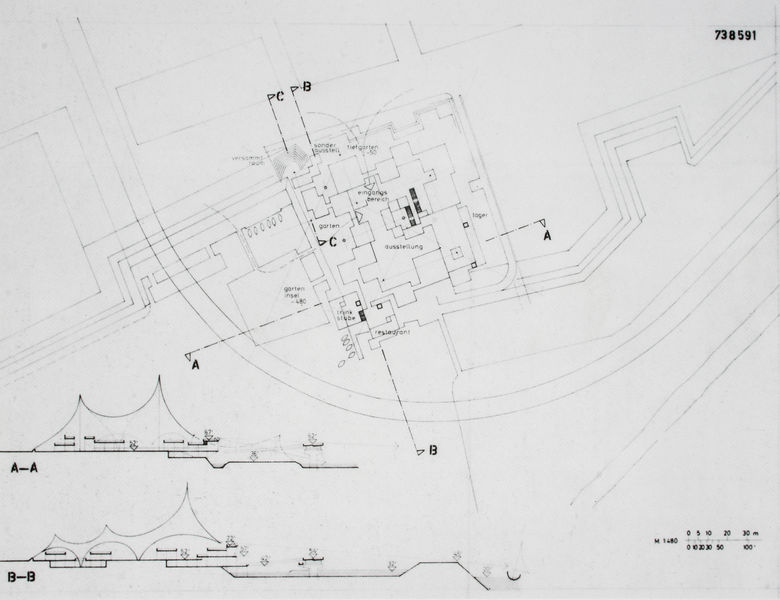
Titel: Grundriß
Künstler: Frei Otto
Standort: Montreal
Institution: Deutscher Pavillon auf der Weltausstellung
Schlagwörter: skizze, architektur, entwurf, konstruktion, plan, zelt, grundriss